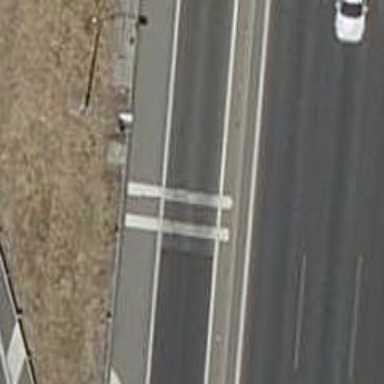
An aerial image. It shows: Traffic calming measure in place: rumble strips.